Interaction volume radius: 10 \u00c5
Interaction volume height: 10 \u00c5
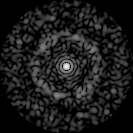
Disorder parameter: 0.803